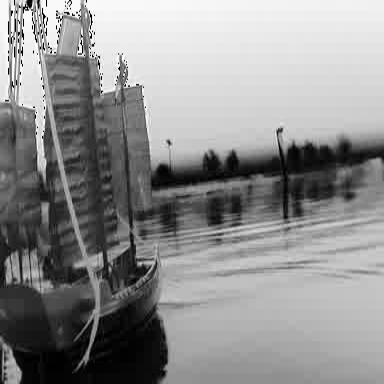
There is a sailboat in the infrared image.